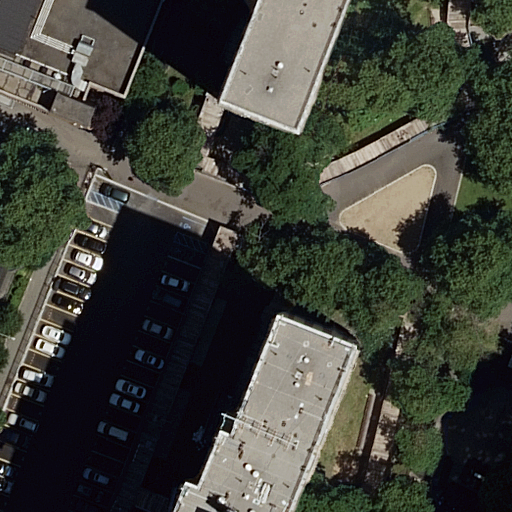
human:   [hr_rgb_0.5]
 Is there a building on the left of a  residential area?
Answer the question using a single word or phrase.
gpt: yes

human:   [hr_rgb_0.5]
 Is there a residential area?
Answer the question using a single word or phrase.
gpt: yes

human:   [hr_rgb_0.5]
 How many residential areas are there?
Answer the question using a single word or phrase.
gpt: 2

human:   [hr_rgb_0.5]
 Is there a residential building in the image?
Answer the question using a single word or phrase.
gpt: yes

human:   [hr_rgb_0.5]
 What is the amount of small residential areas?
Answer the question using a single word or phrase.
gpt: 1

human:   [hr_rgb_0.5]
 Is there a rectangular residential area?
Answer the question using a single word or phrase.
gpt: yes

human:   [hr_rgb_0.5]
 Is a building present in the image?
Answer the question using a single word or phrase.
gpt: yes

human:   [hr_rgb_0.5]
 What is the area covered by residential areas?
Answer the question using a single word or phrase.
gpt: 1064m2

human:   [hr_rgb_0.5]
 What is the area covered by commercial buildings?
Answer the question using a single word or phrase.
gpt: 0m2

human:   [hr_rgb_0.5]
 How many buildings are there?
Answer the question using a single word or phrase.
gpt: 3

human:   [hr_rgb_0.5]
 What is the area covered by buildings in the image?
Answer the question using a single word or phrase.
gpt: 3311m2

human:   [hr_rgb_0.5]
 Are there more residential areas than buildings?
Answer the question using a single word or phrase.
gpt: no

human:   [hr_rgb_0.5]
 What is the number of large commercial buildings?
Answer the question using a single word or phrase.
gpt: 0

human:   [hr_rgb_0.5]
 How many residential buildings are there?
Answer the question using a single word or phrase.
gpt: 2

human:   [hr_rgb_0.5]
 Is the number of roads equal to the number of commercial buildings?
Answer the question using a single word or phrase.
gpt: no

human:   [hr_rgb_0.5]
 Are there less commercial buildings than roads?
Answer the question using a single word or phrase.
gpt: yes

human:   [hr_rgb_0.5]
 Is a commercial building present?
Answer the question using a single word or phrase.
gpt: no

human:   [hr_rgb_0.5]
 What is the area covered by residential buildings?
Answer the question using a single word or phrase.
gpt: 2417m2

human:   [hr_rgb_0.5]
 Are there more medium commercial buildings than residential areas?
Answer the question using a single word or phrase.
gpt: no

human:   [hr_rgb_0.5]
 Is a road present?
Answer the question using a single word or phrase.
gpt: yes

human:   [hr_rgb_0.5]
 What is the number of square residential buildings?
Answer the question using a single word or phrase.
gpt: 0

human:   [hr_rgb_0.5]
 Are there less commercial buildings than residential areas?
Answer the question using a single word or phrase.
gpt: yes

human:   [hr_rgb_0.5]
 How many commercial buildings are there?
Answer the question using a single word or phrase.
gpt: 0

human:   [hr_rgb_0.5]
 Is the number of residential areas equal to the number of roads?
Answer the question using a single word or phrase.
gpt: yes

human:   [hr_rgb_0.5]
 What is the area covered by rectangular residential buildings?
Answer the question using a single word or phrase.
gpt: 0m2

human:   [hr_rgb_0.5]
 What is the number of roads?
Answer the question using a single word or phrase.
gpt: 2

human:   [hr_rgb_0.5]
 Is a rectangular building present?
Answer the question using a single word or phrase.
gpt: no

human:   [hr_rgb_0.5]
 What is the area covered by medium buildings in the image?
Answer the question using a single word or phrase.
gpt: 0m2

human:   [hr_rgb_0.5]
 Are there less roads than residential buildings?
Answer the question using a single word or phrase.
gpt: no

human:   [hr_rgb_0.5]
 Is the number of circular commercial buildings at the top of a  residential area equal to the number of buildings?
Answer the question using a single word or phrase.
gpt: no

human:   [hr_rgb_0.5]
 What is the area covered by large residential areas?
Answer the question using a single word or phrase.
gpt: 1030m2

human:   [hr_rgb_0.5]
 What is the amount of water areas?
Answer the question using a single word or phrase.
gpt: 0

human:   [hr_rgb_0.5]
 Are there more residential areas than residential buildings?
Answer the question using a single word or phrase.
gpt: no

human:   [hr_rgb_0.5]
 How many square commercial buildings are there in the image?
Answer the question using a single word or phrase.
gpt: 0

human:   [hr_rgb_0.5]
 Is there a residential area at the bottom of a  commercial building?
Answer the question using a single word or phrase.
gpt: no

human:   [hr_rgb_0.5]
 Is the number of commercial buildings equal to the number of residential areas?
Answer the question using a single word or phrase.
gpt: no

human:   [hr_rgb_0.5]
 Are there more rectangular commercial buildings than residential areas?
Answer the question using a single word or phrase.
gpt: no

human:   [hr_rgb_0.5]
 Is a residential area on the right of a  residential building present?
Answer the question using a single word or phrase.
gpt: yes

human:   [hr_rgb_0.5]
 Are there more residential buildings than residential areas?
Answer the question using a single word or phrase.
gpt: no

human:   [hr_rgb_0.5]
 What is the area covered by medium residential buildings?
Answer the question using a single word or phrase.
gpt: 0m2

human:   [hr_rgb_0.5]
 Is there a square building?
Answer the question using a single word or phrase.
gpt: no

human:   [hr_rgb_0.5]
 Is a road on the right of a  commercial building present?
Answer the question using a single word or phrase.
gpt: no

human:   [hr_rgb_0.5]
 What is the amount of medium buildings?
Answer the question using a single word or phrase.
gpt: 0

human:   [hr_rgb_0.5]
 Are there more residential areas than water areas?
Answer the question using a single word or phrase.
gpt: yes

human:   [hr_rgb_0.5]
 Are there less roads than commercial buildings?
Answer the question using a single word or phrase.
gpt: no

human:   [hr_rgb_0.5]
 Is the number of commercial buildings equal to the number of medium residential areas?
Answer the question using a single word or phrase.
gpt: yes

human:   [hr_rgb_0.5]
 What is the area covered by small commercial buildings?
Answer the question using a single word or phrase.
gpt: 0m2

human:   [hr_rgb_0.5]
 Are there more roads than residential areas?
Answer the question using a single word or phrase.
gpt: no

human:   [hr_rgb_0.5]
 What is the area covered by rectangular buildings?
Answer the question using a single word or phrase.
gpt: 0m2

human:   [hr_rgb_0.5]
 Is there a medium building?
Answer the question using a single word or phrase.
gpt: no

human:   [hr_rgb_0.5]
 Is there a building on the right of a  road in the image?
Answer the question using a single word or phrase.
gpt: yes

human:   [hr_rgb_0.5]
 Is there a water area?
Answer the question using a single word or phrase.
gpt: no

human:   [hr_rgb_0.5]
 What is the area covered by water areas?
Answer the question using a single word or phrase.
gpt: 0m2

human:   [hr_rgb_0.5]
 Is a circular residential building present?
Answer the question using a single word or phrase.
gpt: no

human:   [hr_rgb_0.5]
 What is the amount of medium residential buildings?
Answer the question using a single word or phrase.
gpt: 0

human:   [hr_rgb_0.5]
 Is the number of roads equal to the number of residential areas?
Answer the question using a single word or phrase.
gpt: yes

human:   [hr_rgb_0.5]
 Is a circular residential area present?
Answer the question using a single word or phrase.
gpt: no

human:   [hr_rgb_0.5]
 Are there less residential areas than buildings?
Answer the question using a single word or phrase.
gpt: yes

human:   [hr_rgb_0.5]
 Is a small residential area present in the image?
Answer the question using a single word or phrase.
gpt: yes

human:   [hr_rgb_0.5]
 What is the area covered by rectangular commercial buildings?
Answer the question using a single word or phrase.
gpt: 0m2

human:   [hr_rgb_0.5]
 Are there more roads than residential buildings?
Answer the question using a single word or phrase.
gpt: no

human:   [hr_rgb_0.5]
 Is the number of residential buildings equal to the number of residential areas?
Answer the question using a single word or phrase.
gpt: yes

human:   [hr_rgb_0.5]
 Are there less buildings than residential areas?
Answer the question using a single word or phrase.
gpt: no

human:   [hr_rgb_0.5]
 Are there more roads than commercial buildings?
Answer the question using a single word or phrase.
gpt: yes